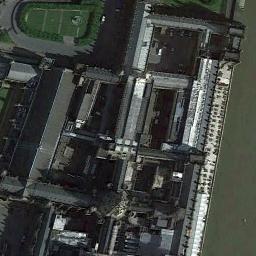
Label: palace